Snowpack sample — Buffalo Mountain, Silverthorne, Colorado, USA (2/22/26, 2:02 PM MST)
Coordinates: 39.622, -106.113
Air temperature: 33 °F
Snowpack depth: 63 cm
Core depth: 40 cm
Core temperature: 26.6 °F
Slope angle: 11°, slope face: 116°
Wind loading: low
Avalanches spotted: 0
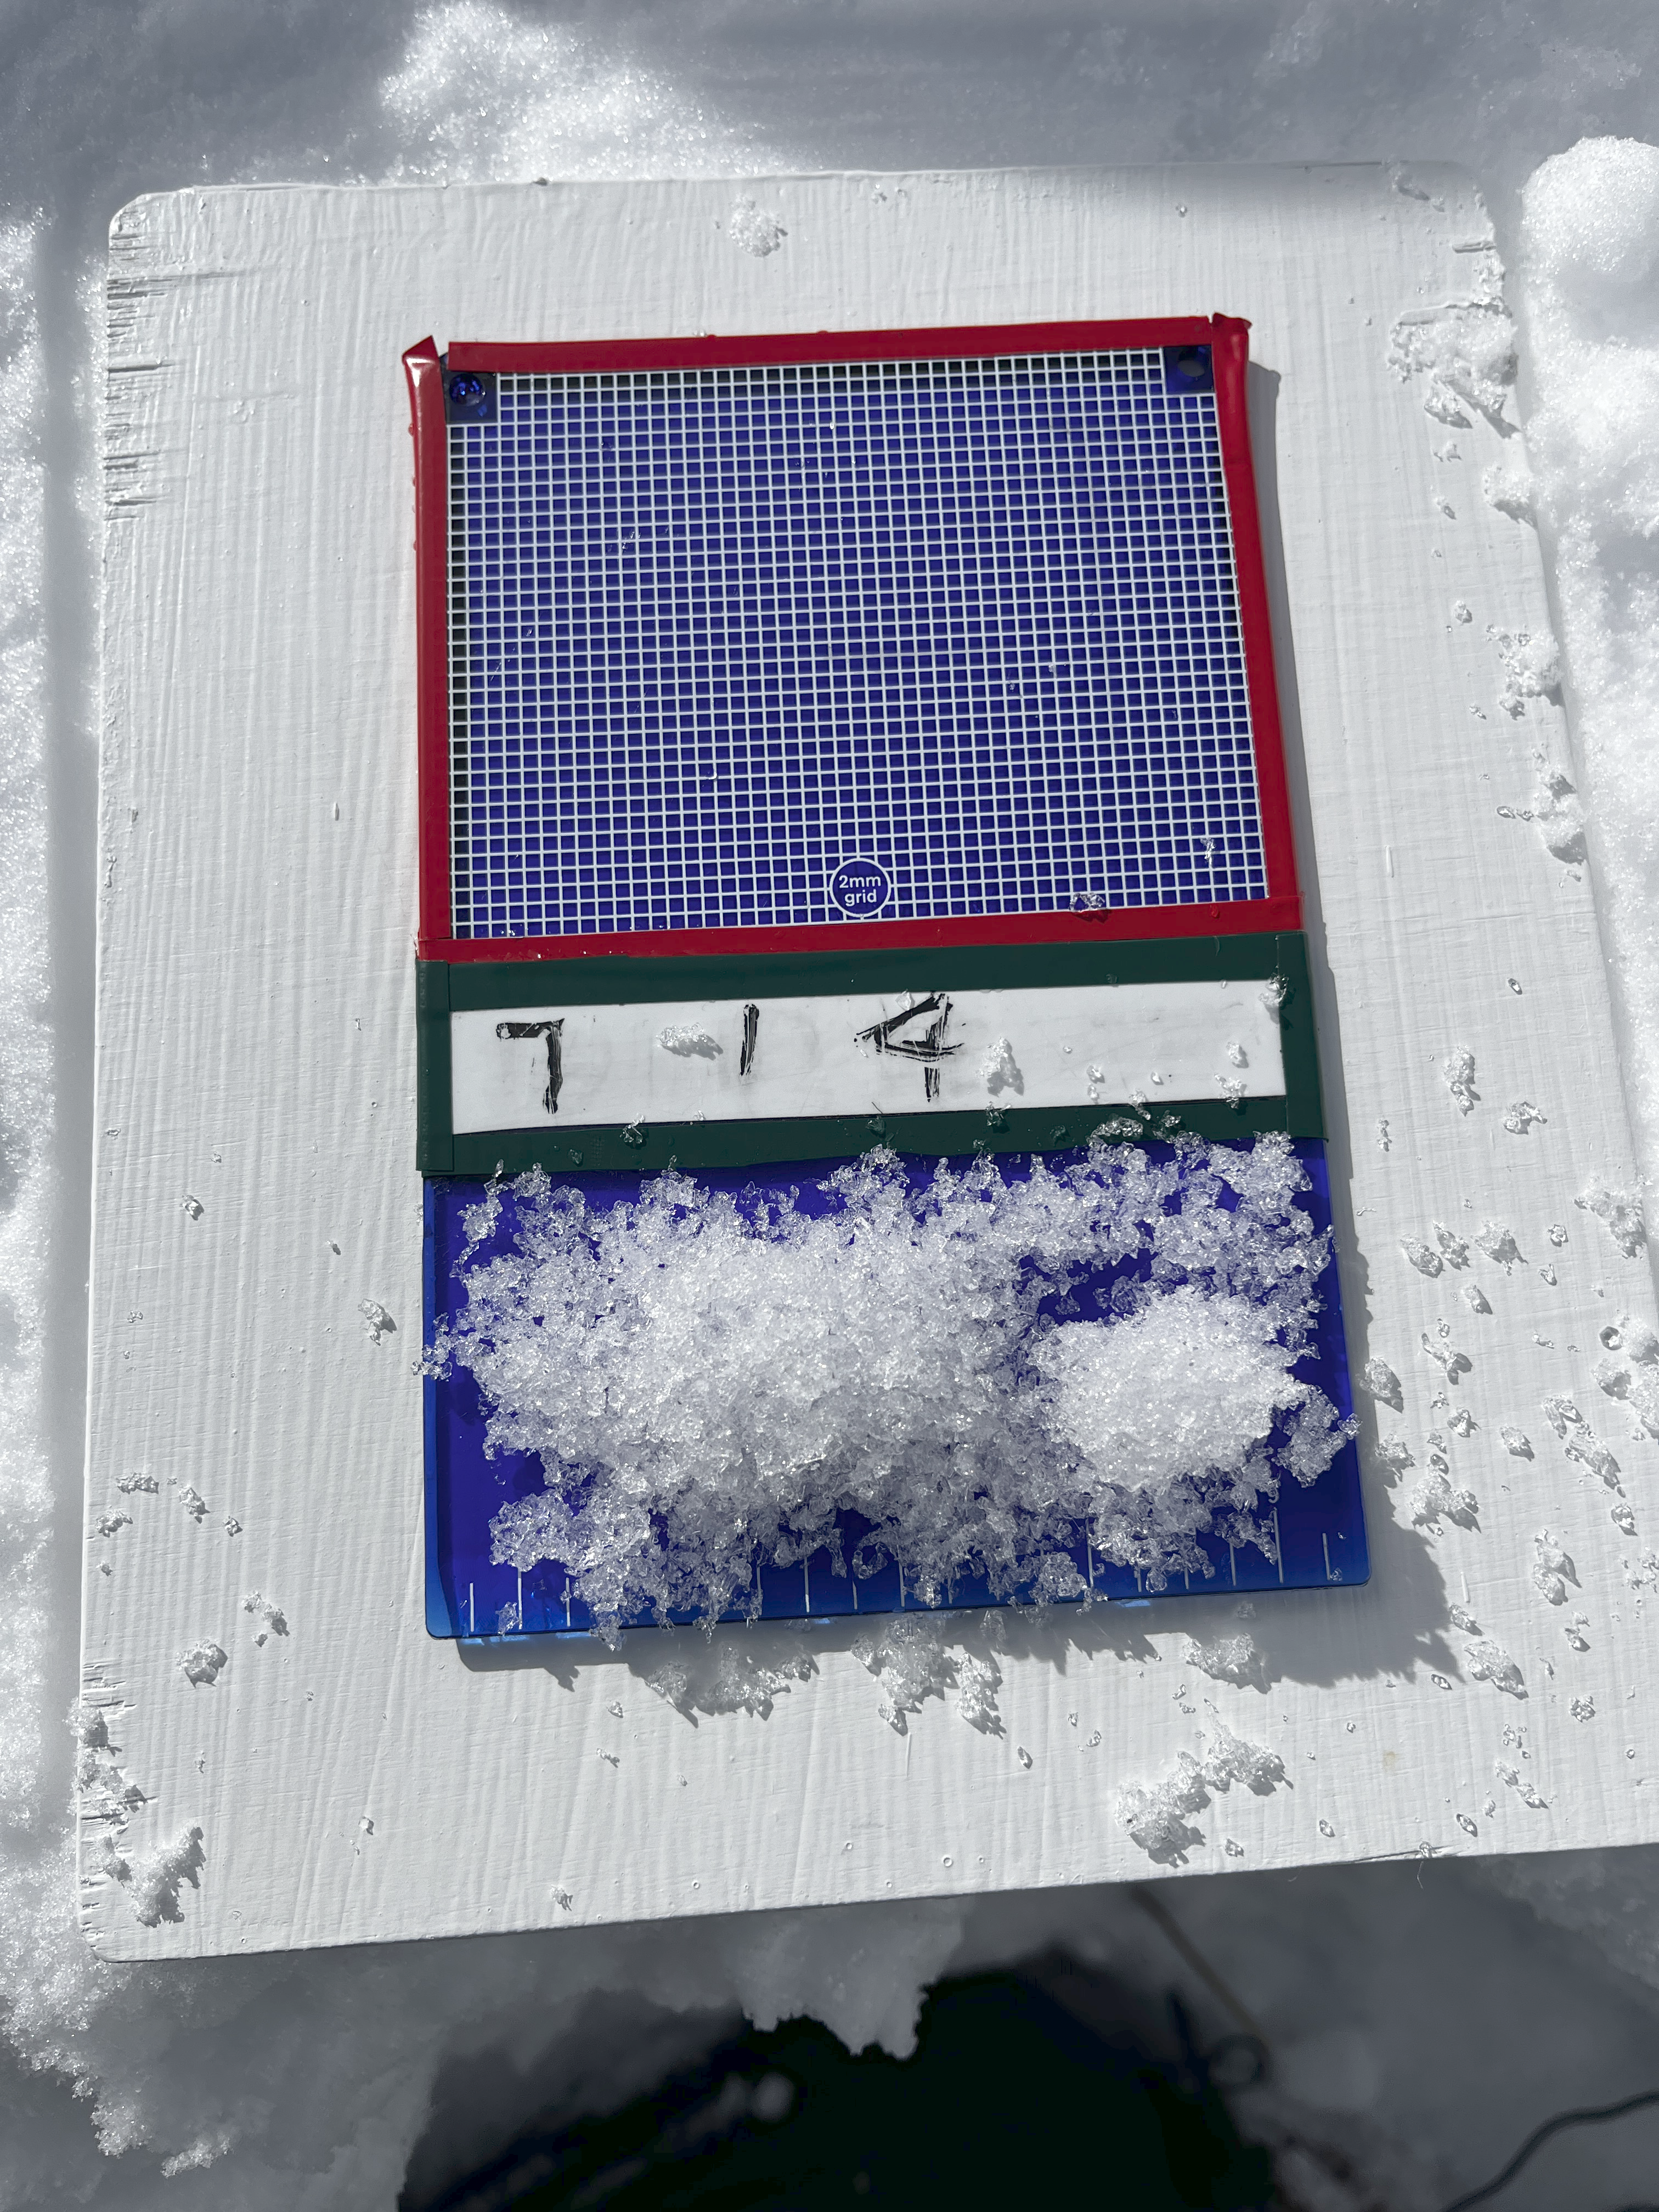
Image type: crystal_card
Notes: In a firebreak similar to site 1, minimal wind loading with no spotted avalanches (not many faces in view though)